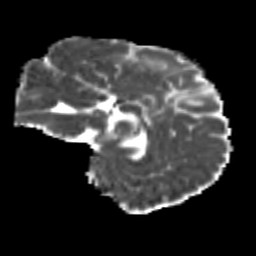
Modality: MD
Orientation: sagittal
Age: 12
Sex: male
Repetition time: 9.4 s
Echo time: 0.089 s